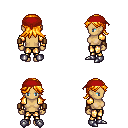
a pixel art fantasy rpg character, female body template, human, tanned skin, gold arm armor, gold greaves, light blonde loose hair, red bandana, leather bracers, metal boots, four views (front, back, left, right), 2x2 character sprite sheet, small pixel art, hard edges, no anti-aliasing